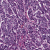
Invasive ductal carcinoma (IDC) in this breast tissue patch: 1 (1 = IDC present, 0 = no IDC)